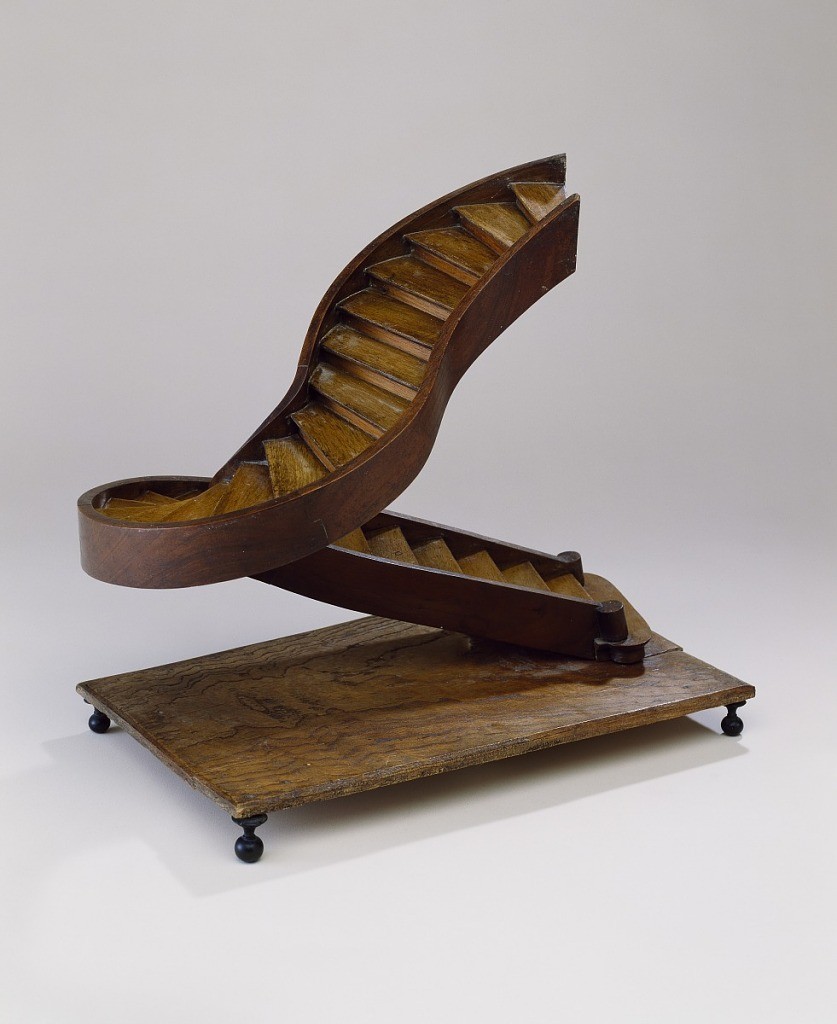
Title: staircase model
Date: mid–late 19th century
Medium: fruitwood (pearwood?), ash (base)
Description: Staircase model with low curved double stringboard.